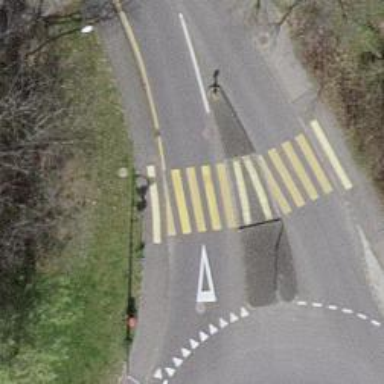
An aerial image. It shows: Uncontrolled zebra crossing on the road.